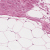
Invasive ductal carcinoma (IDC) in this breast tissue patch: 0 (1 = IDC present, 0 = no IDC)